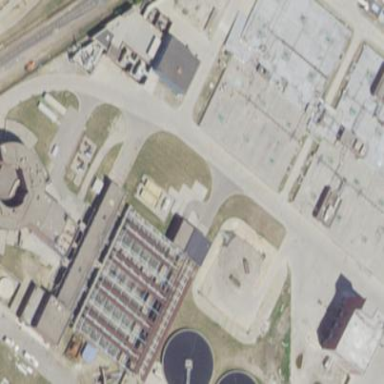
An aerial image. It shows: Wastewater plant.